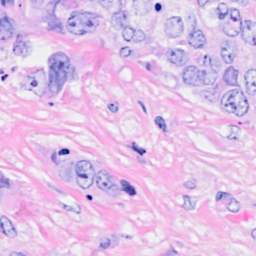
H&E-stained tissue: Breast